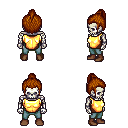
a pixel art fantasy rpg character, male body template, skeleton, gold chest armor, teal pants, brunette short topknot hairstyle, brown shoes, four views (front, back, left, right), 2x2 character sprite sheet, small pixel art, hard edges, no anti-aliasing